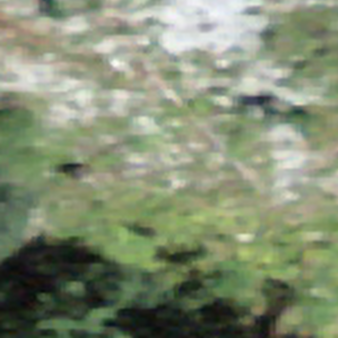
Label: other